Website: walmart
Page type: customer-info-address
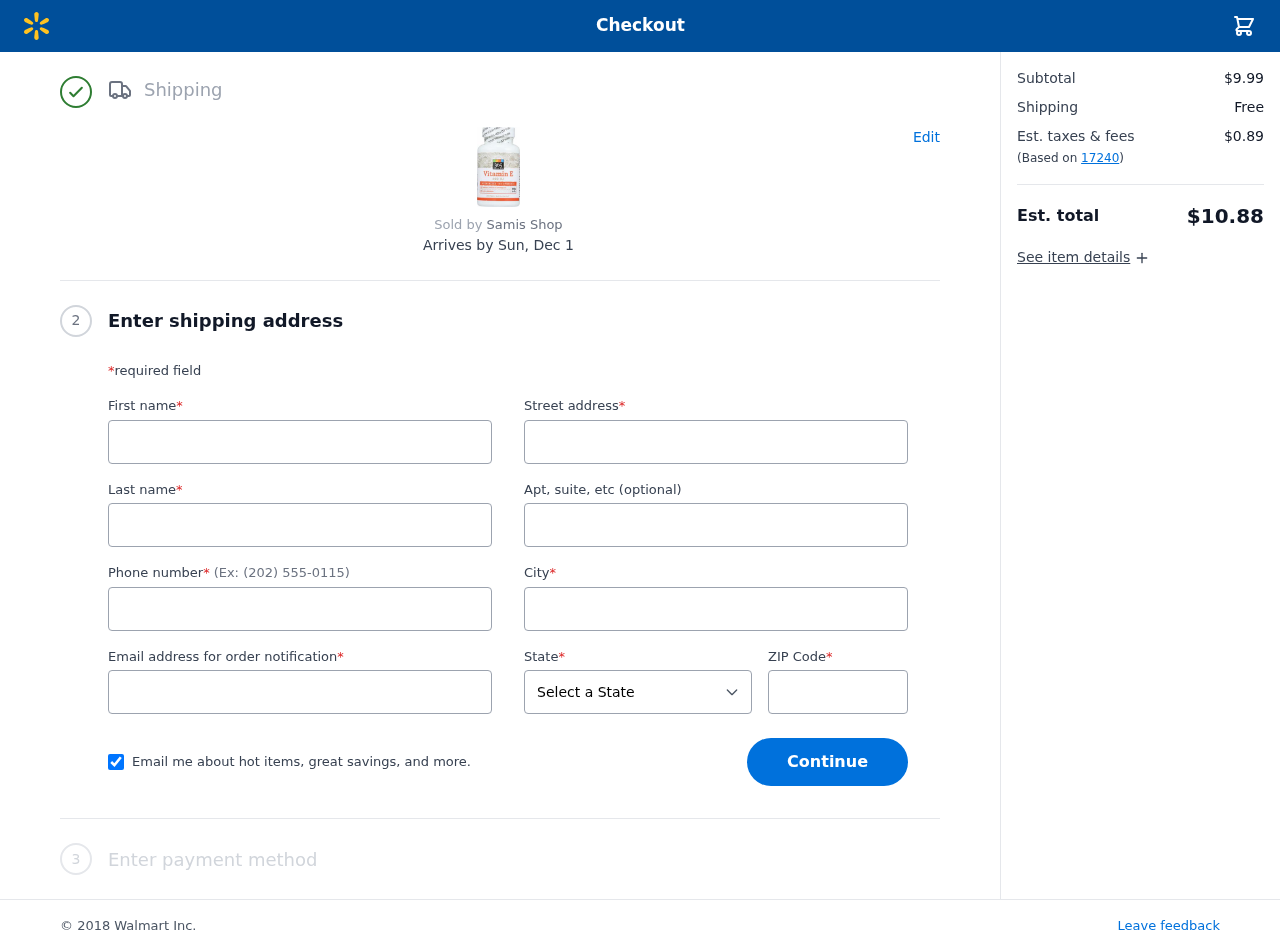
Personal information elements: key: PII_CITY
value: West Christina
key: PII_EMAIL
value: amoore@gmail.com
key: PII_FIRSTNAME
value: Angela
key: PII_LASTNAME
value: Moore
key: PII_PHONE
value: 9628343344
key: PII_POSTCODE
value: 17240
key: PII_STATE
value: Illinois
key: PII_STREET
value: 37853 Green Squares
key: PII_STREET2
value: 84143 Danielle Point Apt. 146
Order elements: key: ORDER_DELIVERY_DATE
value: Sun, Dec 1
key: ORDER_SUBTOTAL
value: $9.99
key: ORDER_SHIPPING_COST
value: Free
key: ORDER_TAX
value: $0.89
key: ORDER_TOTAL
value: $10.88